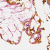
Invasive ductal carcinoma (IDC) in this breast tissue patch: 0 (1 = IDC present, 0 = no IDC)